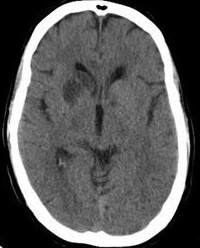
Label: notumor